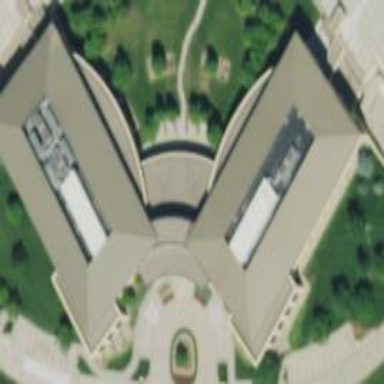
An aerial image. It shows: Office building.